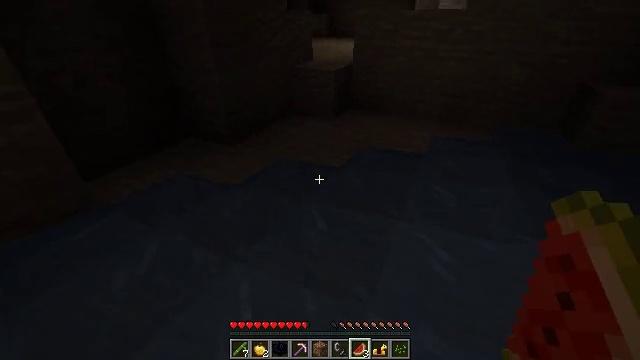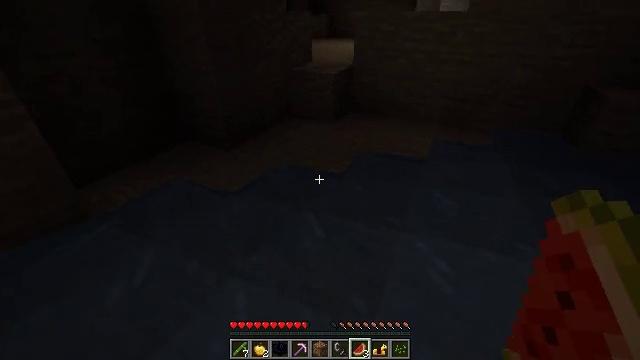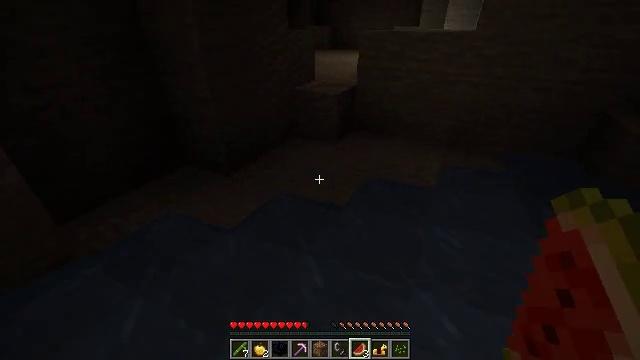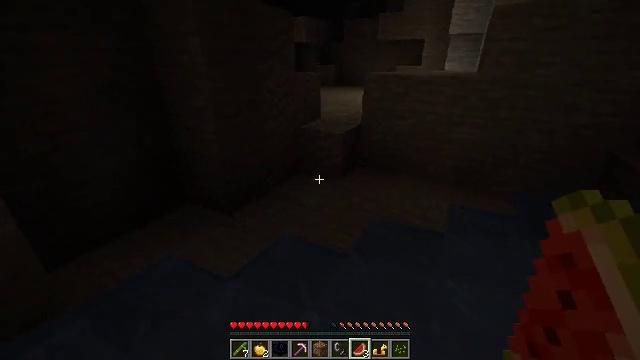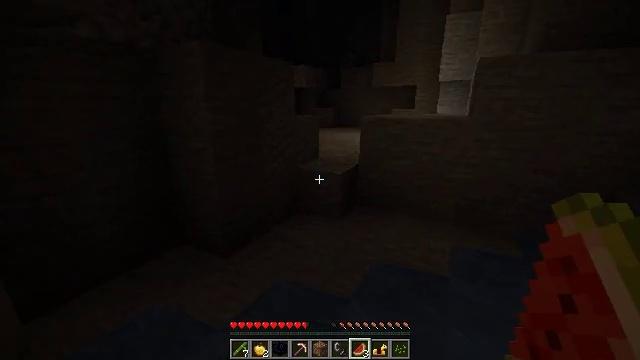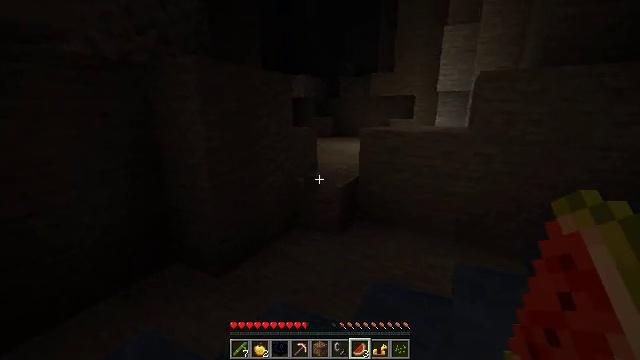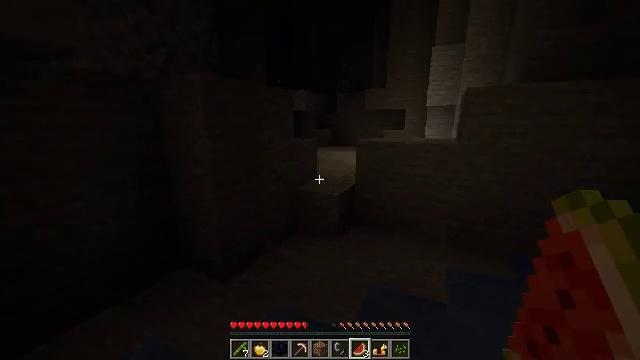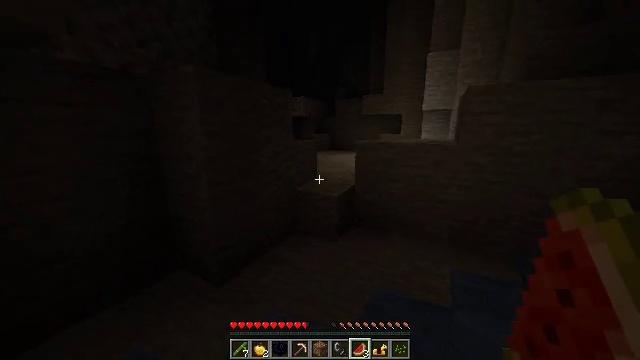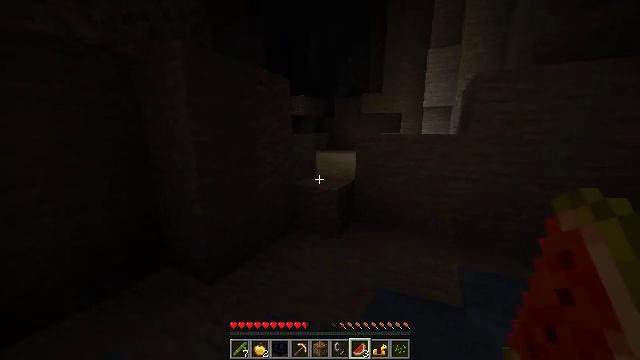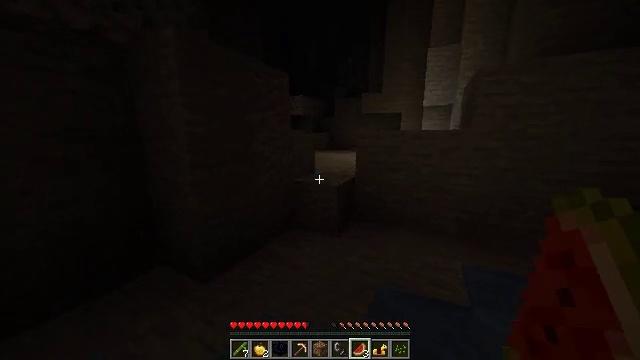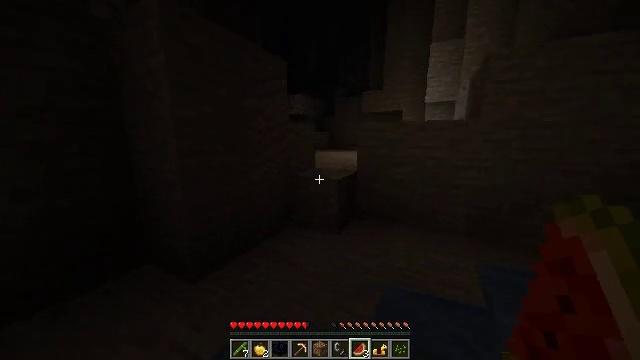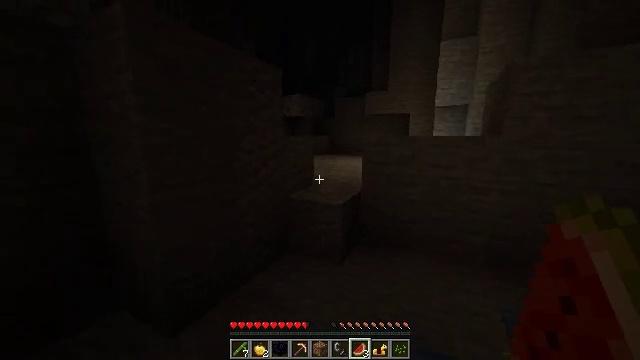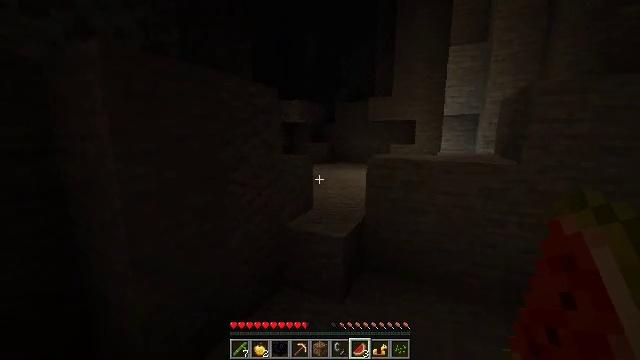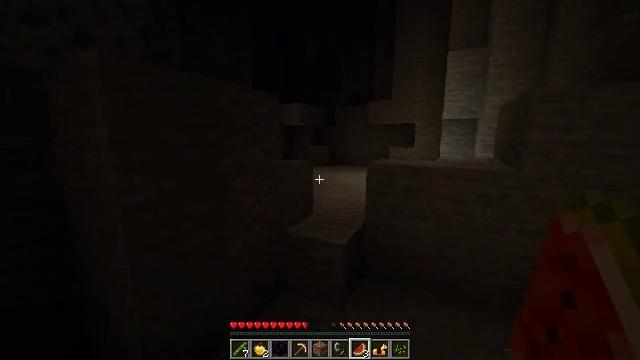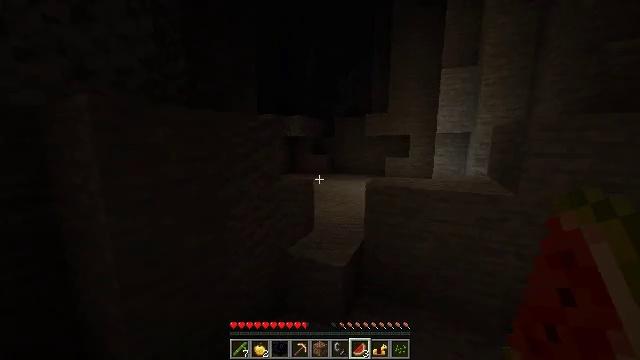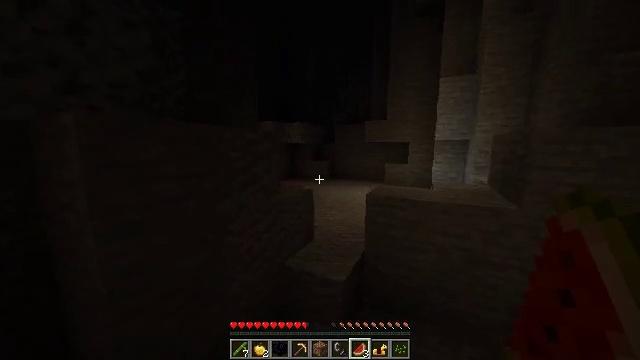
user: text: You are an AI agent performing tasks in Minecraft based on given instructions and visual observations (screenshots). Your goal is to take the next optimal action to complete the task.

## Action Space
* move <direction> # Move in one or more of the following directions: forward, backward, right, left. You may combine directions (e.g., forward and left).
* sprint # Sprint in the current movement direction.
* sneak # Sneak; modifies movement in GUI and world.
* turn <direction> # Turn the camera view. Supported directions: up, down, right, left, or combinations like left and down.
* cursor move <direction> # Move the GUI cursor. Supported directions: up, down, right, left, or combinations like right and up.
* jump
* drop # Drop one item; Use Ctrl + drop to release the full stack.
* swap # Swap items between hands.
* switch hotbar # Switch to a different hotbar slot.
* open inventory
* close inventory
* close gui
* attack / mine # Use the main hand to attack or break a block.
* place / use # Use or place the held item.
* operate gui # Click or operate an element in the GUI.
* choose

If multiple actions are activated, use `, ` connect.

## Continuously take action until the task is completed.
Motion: motion action
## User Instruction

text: Gather diorite by holding left button.
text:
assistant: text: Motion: move forward, sprint, jump
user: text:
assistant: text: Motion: move forward, sprint, turn up, jump
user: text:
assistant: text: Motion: move forward, sprint, turn left and up, jump
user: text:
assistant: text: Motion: move forward, sprint, turn up, jump
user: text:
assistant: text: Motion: move forward, sprint, turn up, jump
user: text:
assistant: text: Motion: move forward, sprint, turn up, jump
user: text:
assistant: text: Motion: move forward, sprint, turn up, jump
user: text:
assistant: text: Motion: move forward, sprint, jump
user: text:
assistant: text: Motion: move forward, sprint, jump
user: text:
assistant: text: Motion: move forward, sprint, jump
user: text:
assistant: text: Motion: move forward, sprint, jump
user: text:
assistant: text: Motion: move forward, sprint, jump
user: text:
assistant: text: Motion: move forward, sprint, jump
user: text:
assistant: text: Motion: move forward, sprint, jump
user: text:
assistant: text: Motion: move forward, sprint, jump
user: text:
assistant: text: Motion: move forward, sprint, jump
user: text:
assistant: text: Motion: move forward, sprint, jump
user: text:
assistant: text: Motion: move forward, sprint, jump
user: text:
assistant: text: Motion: move forward, sprint, jump
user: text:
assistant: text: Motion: move forward, sprint, jump
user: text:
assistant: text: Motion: move forward, sprint, jump
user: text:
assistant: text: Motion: move forward, sprint, jump
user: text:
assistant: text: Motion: move forward, sprint, jump
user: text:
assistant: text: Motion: move forward, sprint, jump
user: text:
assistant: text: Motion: move forward and move right, sprint, jump
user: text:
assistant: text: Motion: move forward and move right, sprint, jump
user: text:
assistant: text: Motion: move forward and move right, sprint, turn left, jump
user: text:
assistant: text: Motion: move forward and move right, sprint, turn left, jump
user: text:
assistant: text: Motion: move forward and move right, sprint, jump
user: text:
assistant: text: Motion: move forward and move right, sprint, jump